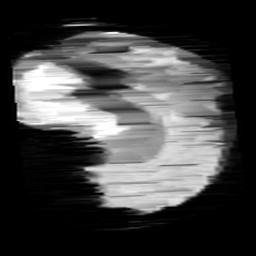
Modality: minIP
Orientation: sagittal
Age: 11
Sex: female
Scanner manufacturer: siemens
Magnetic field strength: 3 T
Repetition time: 0.027 s
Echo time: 0.02 s